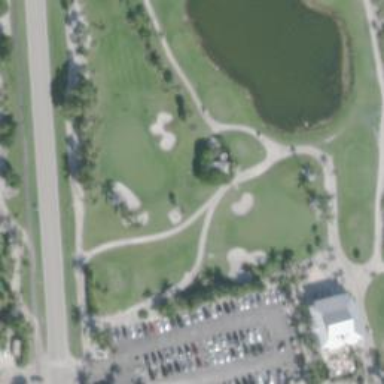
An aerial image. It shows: Path for both roads and golfers.